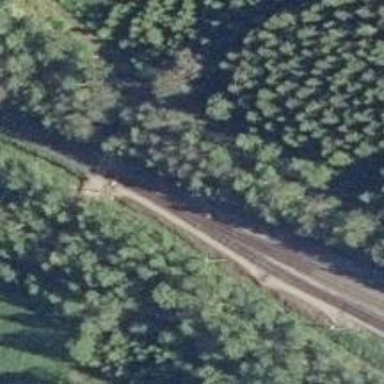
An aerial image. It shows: Continuous rail track.